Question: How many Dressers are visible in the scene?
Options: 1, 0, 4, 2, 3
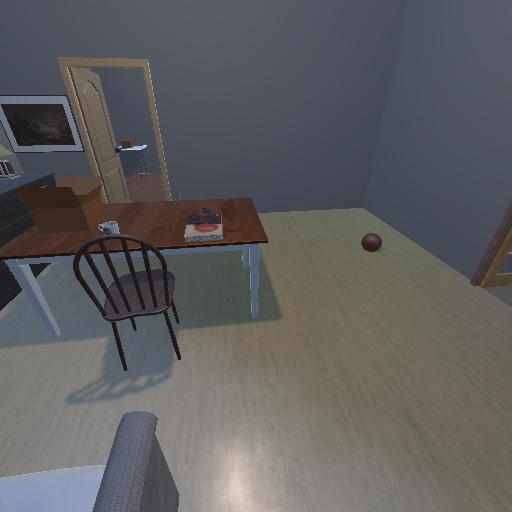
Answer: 1